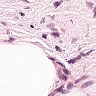
Metastatic tissue present: no